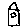
Label: house